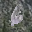
Label: 6